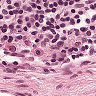
Metastatic tissue present: no